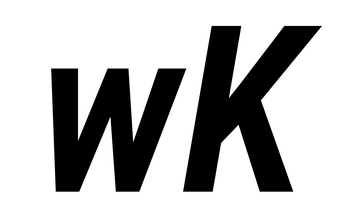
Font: Roboto-Italic_Condensed_SemiBold_Italic